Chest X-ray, PA view. Patient: 65 years old, sex M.
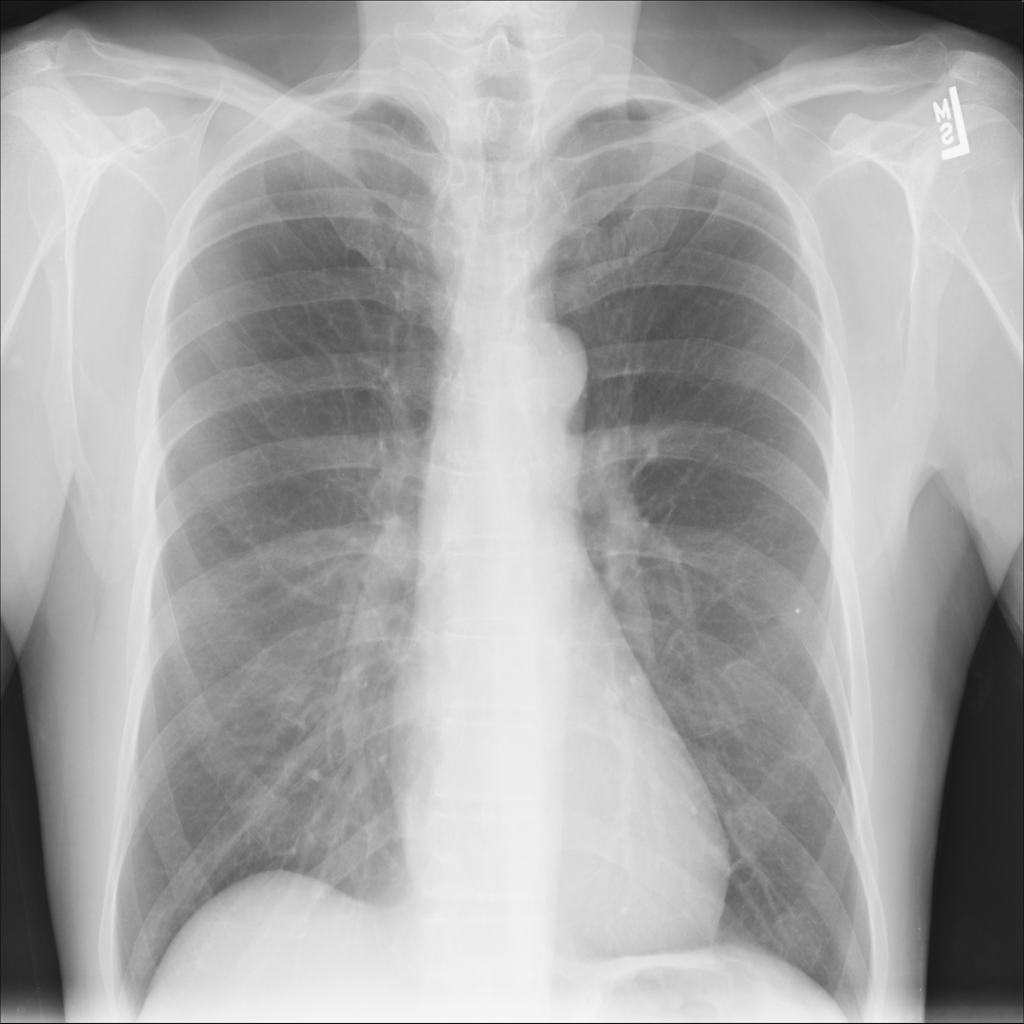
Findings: No Finding